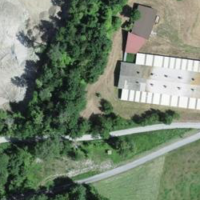
EUNIS habitat code: 57
Species observed at this site:
Aphantopus hyperantus
Melanargia galathea
Leptidea sinapis